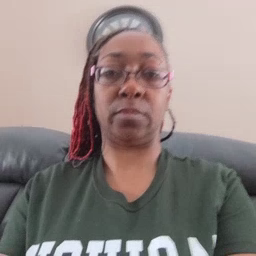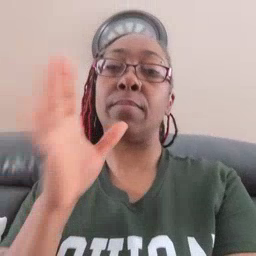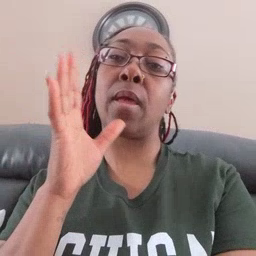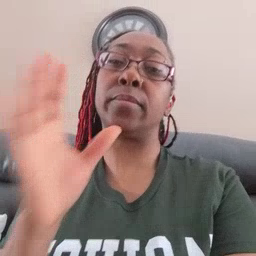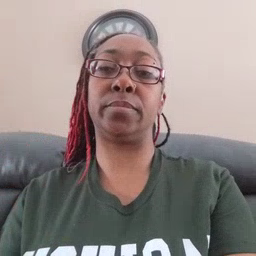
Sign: mom